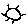
Label: sun